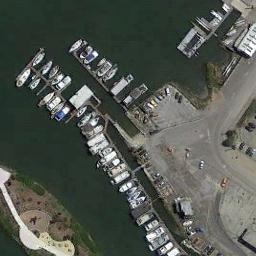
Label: harbor